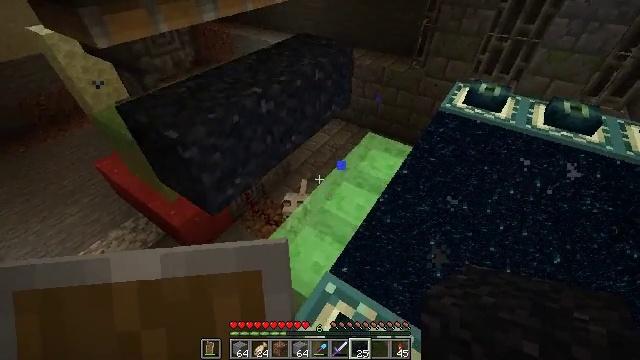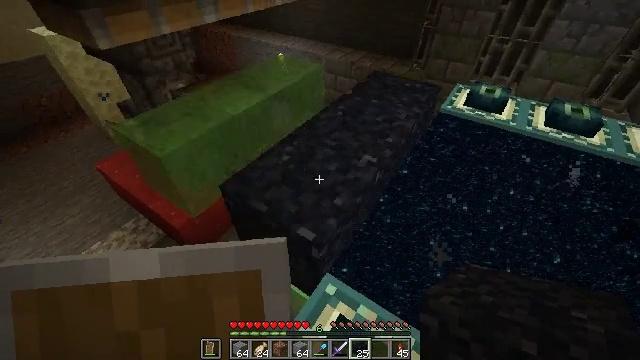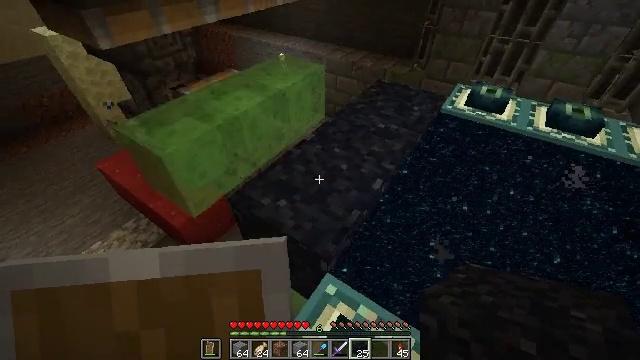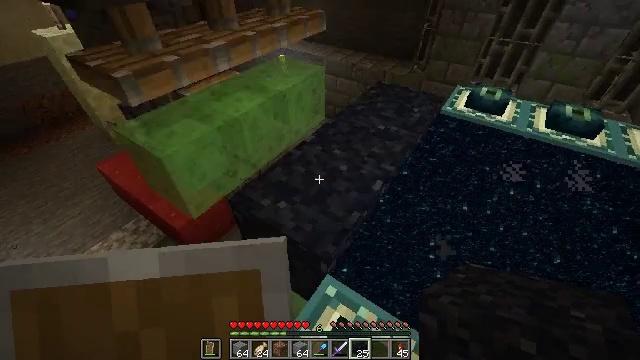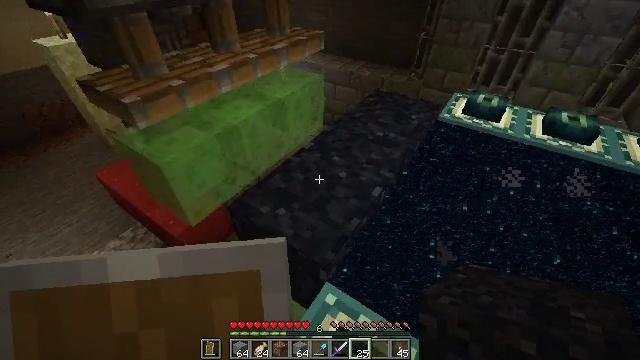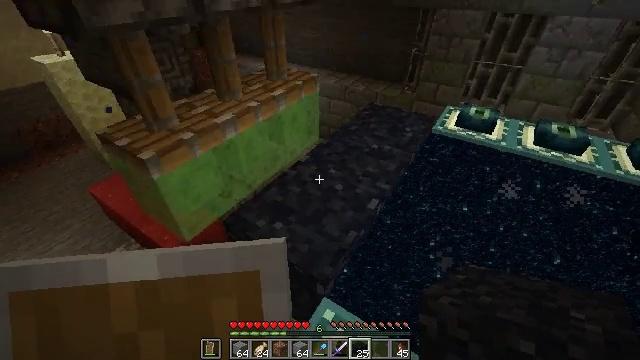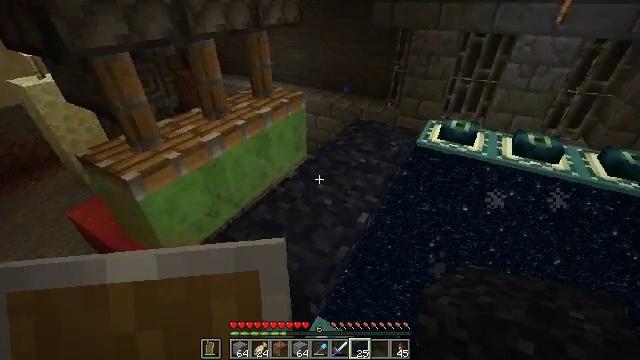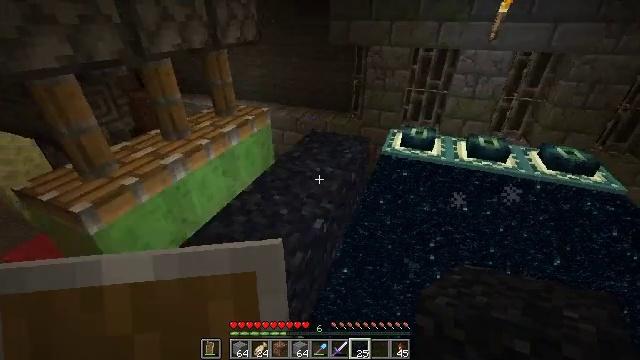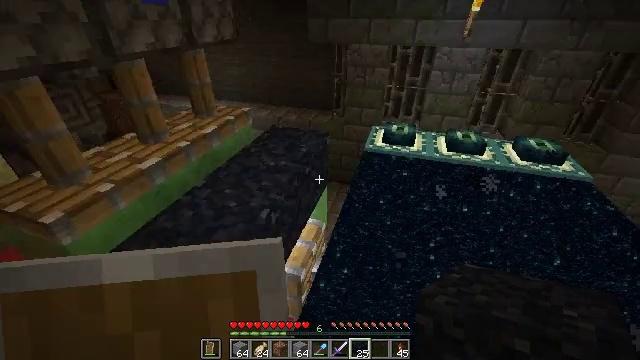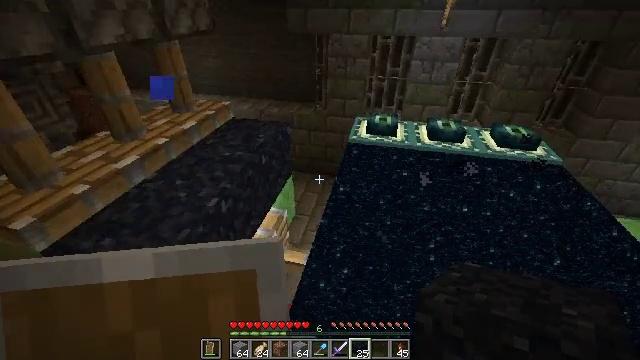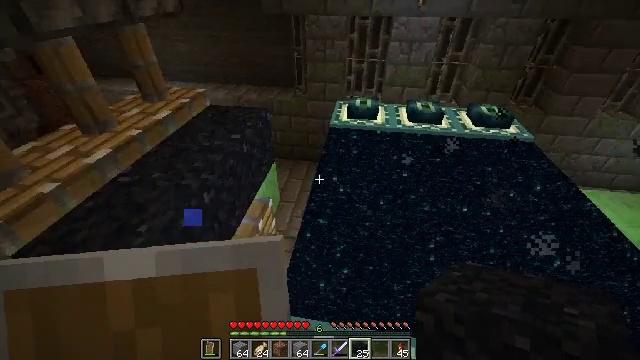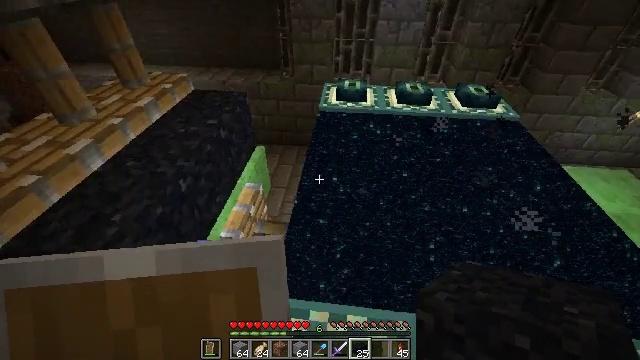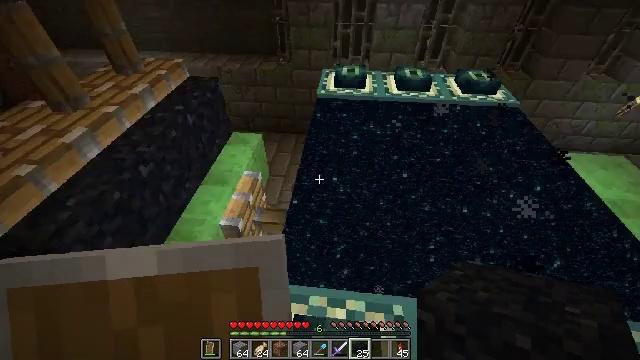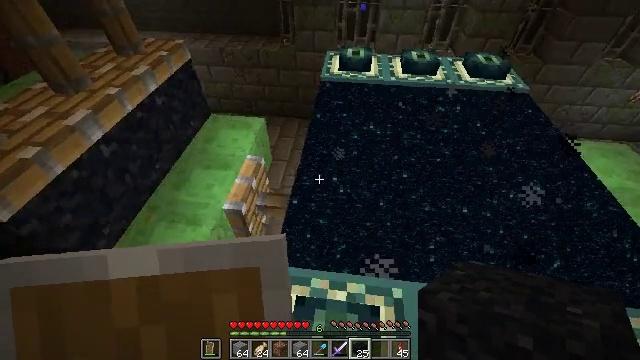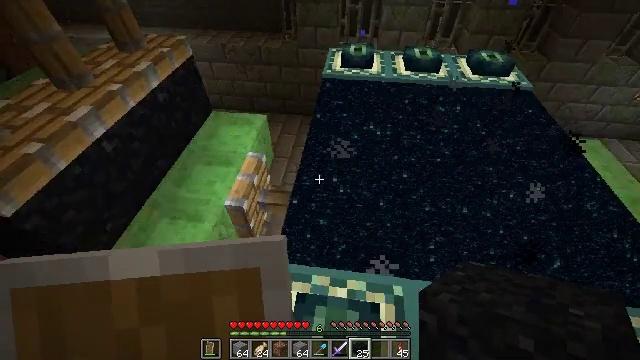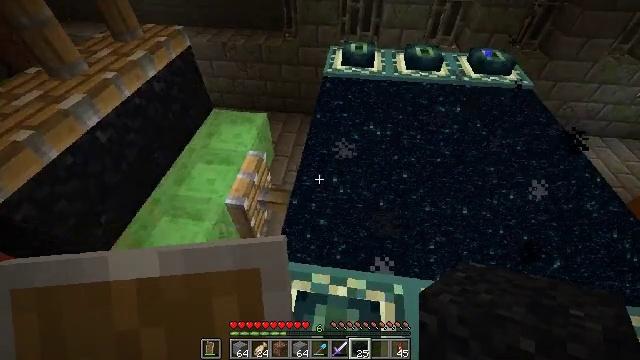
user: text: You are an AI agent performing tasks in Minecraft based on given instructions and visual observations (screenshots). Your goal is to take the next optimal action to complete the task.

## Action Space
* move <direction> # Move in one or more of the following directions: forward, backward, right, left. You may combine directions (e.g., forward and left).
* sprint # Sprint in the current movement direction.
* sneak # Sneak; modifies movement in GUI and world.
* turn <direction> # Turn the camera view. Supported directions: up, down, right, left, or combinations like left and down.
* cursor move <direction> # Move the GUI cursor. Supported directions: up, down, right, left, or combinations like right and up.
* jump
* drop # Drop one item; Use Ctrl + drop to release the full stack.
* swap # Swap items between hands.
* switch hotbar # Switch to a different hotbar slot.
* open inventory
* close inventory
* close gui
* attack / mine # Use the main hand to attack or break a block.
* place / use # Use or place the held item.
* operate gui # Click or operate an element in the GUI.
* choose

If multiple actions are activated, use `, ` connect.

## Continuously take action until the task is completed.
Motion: motion action
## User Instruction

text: Break the black concrete powder to collect it.
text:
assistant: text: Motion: no_op
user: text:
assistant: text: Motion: no_op
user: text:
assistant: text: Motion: no_op
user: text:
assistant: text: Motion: turn up
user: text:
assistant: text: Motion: turn right and up
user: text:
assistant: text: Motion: turn right and up
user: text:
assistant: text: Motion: turn right and up
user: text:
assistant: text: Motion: turn right
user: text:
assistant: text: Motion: turn right and down
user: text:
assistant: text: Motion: turn right and down
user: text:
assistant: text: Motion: turn right and down
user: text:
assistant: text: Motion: turn down
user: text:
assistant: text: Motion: turn down
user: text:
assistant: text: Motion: no_op
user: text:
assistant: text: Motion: no_op
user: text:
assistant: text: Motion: no_op
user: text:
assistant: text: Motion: turn right
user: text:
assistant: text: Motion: turn right
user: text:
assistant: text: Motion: turn right and up
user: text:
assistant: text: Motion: turn right and up
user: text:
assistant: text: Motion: turn right and up
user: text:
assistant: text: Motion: turn right and up
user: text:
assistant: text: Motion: no_op
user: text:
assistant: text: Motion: turn left
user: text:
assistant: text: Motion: turn left and down
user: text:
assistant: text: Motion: turn left and down
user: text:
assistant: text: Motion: turn right and down
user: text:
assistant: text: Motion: turn right and down
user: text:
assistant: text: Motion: turn right and up
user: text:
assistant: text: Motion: turn right and up